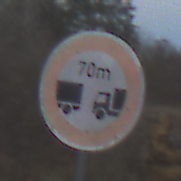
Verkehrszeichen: VerbotUnterschreitenMindestabstand
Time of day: MorningAfternoon
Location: Outdoor (Suburban)
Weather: Overcast
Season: NotSpecified
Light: Natural